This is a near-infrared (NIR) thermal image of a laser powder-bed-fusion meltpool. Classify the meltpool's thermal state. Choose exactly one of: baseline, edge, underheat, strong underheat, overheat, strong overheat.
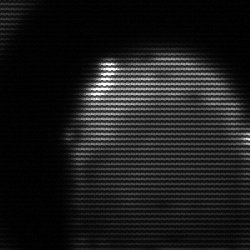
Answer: edge